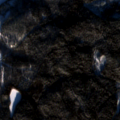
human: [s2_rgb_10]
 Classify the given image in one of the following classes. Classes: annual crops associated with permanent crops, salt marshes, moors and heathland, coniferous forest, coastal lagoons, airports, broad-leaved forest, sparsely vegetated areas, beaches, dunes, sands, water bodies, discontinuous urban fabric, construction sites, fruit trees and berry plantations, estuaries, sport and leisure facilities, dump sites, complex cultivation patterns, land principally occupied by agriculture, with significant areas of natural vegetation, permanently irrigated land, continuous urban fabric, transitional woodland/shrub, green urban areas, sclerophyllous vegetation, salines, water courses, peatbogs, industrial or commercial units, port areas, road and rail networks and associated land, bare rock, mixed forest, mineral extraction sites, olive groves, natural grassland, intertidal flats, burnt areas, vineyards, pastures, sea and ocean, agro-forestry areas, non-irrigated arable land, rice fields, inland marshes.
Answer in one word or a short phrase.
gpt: coniferous forest, mixed forest, transitional woodland/shrub, water bodies